Question: What is the measurement shown in the image?
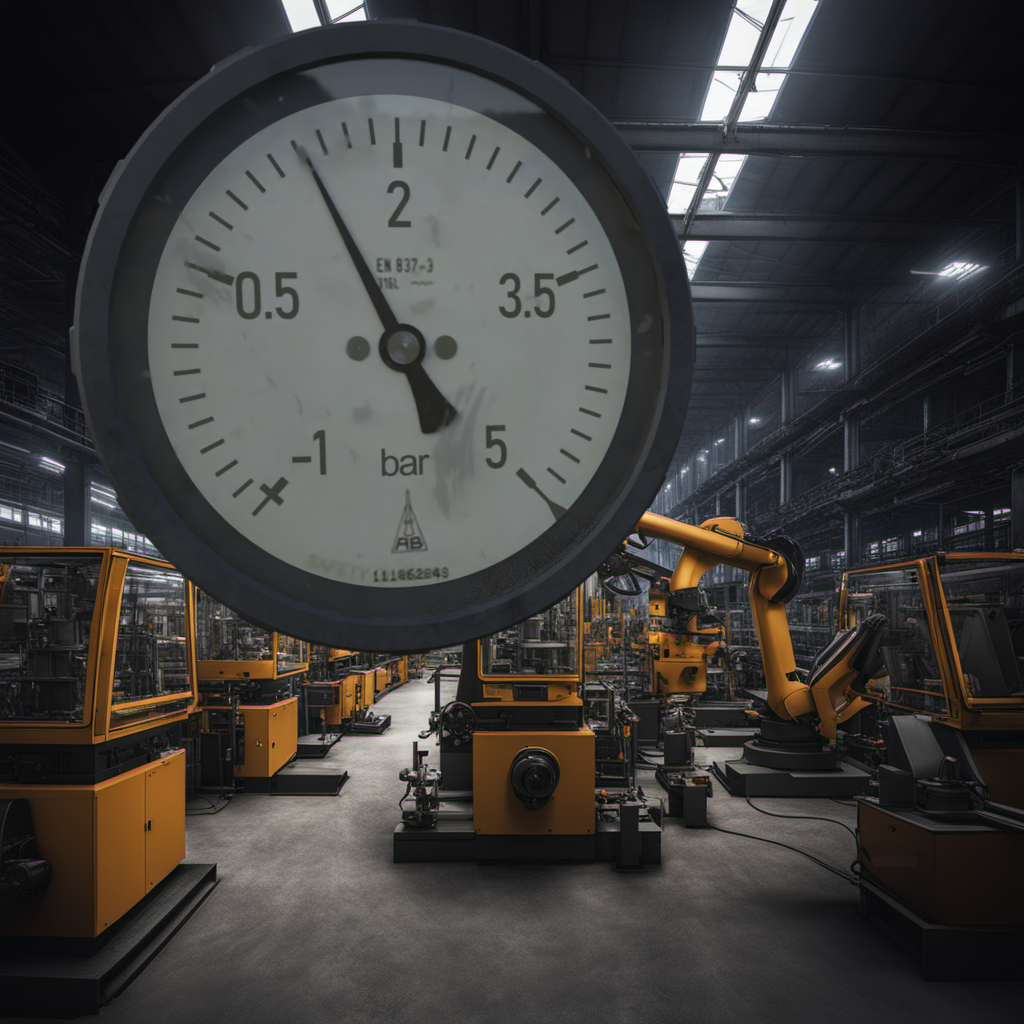
Answer: The result is 1.42
Question: What is the reading range of this measurement?
Answer: The range is from -1 to 5
Question: What is the minimum and maximum value of the measurement shown in the image?
Answer: The minimum value is -1 and the maximum value is 5